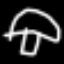
Label: mushroom